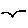
Label: bird